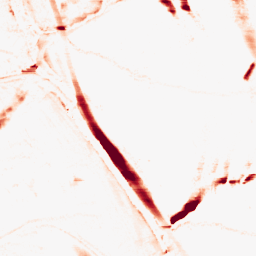
Category: morphological
Decomposition family: morphological_rect
Decomposition parameters: operation: opening
width: 20
height: 5
Upsampling method: linear_exact
Upsampling parameters: scale: 2
Upsampling scale: 2